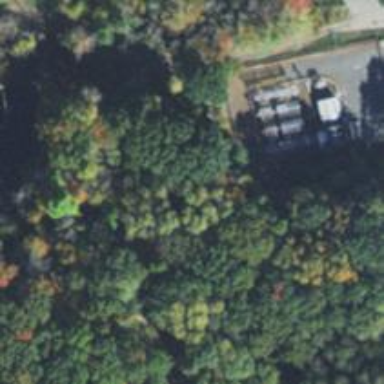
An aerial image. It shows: Outdoor power substation surrounded by fence. The substation operates at the distribution level.